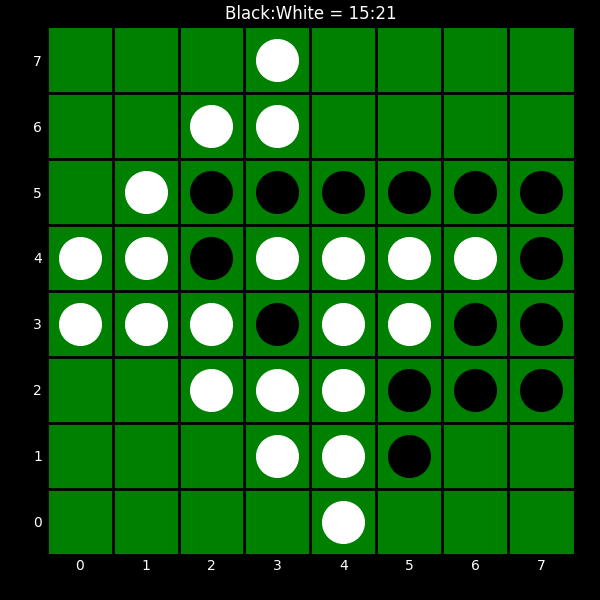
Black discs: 15
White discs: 21